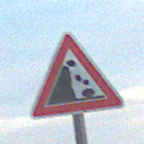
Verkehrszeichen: SteinschlagLinks
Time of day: SunriseSunset
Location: Outdoor (RoadRail)
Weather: PartlyCloudy
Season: NotSpecified
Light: Natural